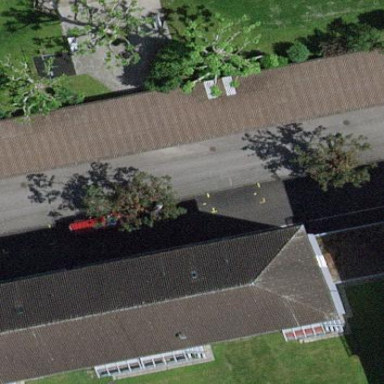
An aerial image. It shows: Garage building.